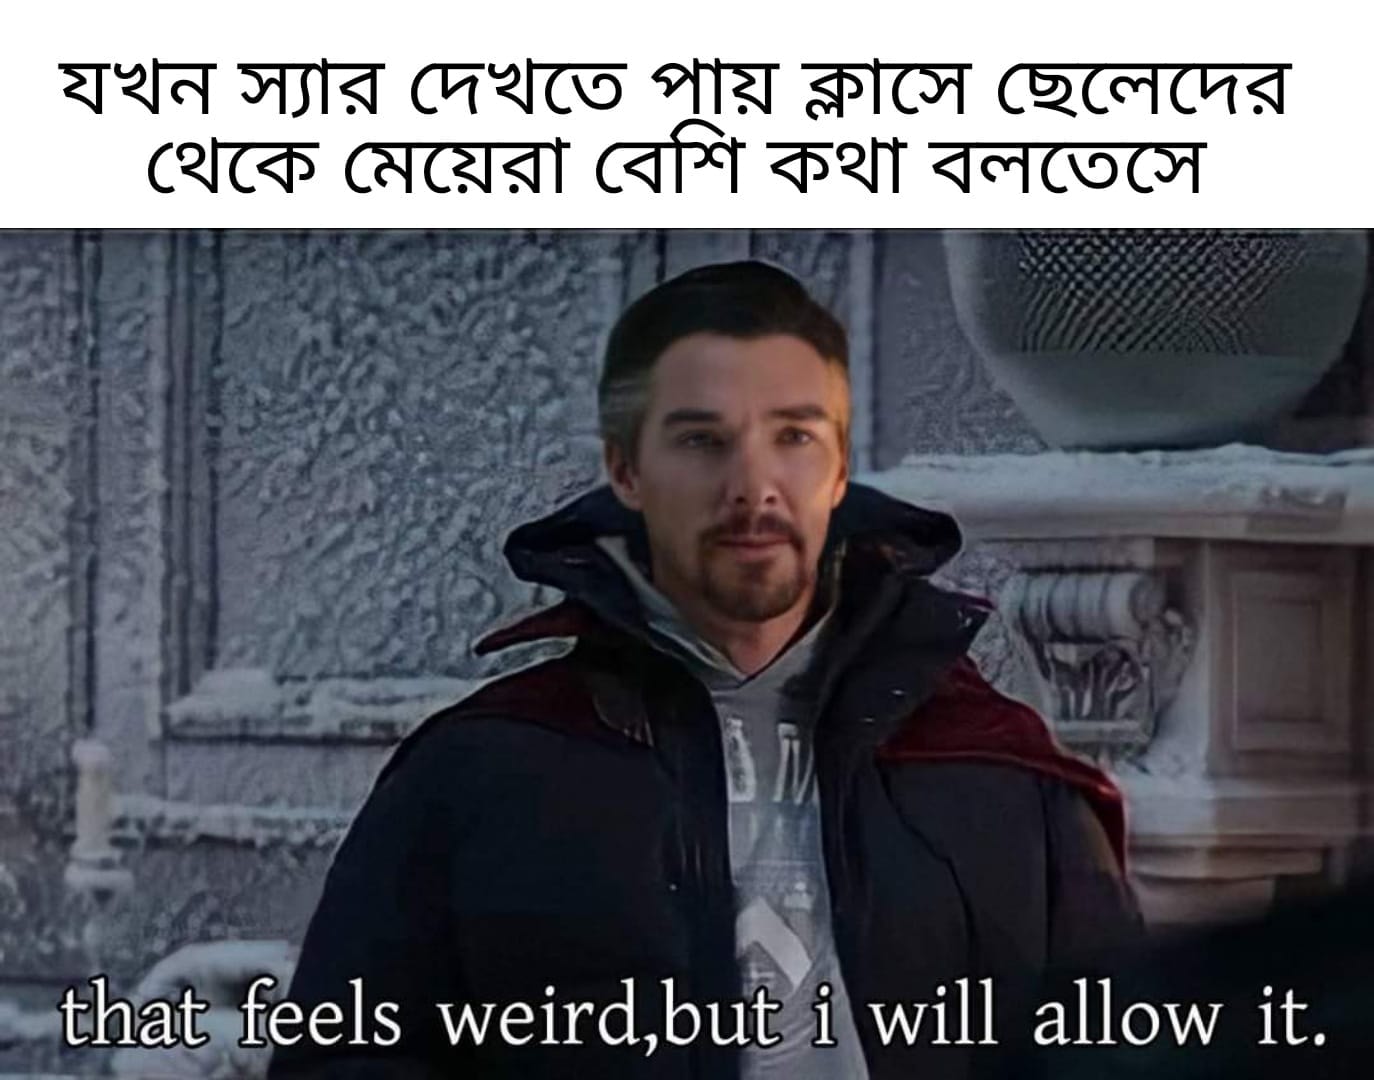
Caption: যখন স্যার দেখেতে পায় ক্লাসে ছেলেদের থেকে মেয়েরা বেশি কথা বলতেসে  that feels weird, but i will allow it.
Label: non-hate